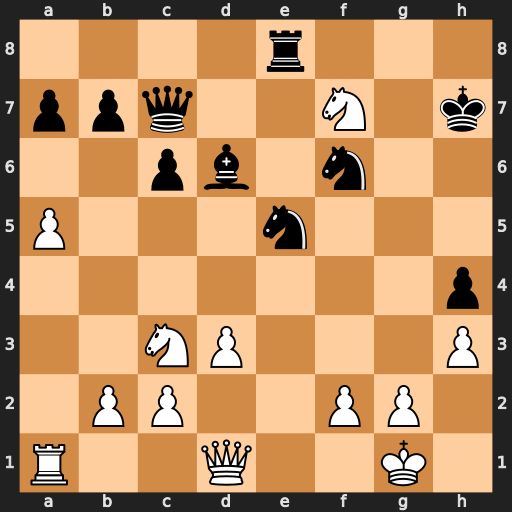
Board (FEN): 4r3/ppq2N1k/2pb1n2/P3n3/7p/2NP3P/1PP2PP1/R2Q2K1
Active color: w
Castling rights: -
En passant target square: -
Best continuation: Nxd6 Qxd6 Ne4 Nxe4 Qh5+ Kg7 Qxe8